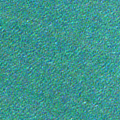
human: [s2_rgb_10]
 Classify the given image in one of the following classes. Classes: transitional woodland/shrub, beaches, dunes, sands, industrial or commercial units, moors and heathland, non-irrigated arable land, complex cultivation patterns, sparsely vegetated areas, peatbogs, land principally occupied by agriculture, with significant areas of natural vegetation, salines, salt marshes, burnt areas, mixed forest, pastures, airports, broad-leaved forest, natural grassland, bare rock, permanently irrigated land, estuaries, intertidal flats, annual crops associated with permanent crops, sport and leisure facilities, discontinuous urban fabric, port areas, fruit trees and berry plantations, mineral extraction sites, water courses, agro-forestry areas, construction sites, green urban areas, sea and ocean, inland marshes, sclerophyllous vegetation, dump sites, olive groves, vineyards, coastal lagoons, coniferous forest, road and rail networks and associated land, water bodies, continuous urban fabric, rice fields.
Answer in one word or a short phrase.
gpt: sea and ocean